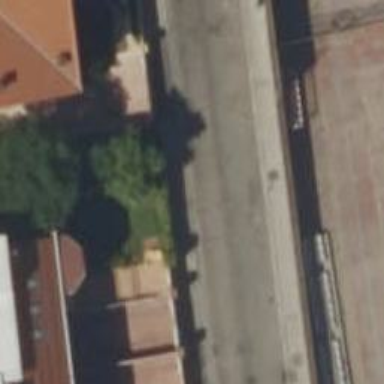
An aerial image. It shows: Wall fence.